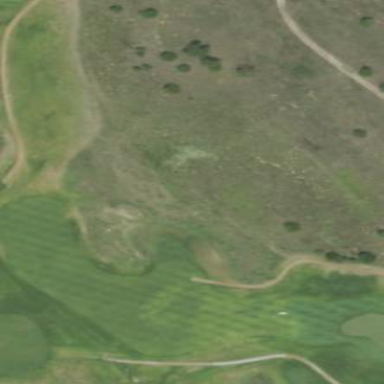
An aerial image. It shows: Golf fairway surrounded by grass.